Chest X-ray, AP view. Patient: 43 years old, sex M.
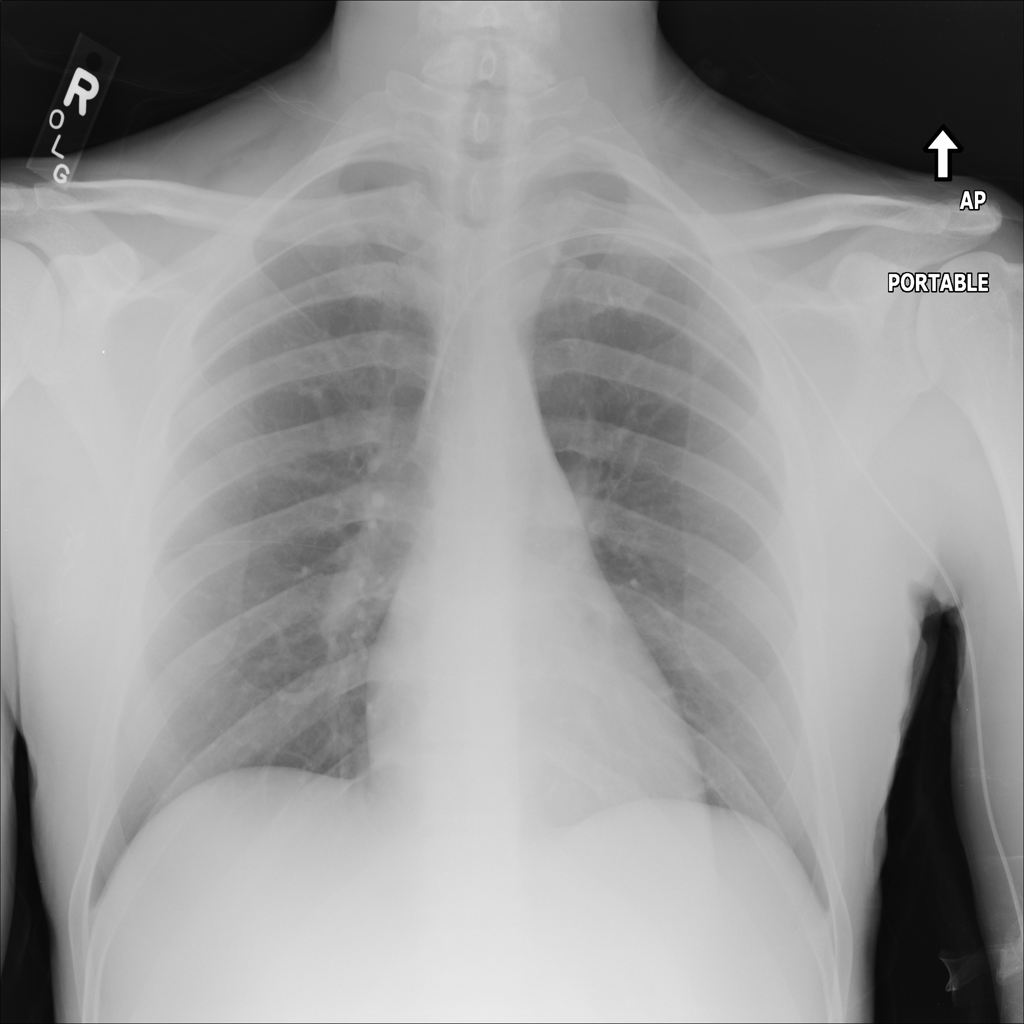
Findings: No Finding